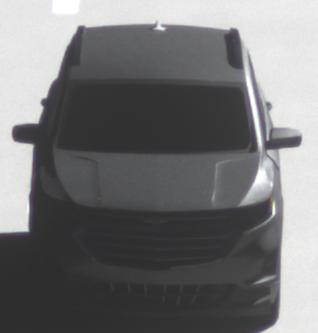
Make: Chevrolet
Model: Equinox
Detailed model: Gen. 2
Model produced from: 2015
Model produced until: 2017
Doors: 5
Color: gray
Road condition: dry road
Daytime: morning or afternoon
Contrast: high contrast